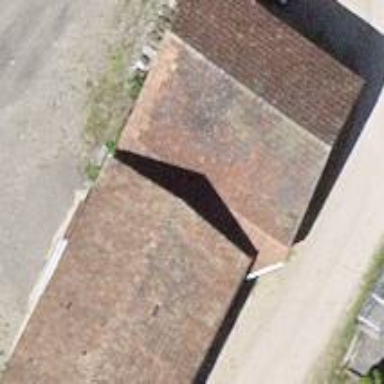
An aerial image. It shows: Simple house.